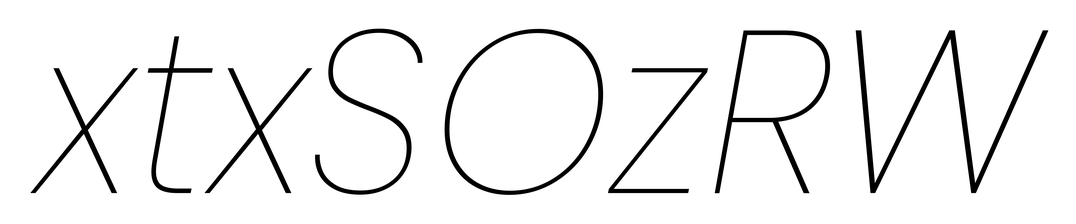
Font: Poppins-ThinItalic